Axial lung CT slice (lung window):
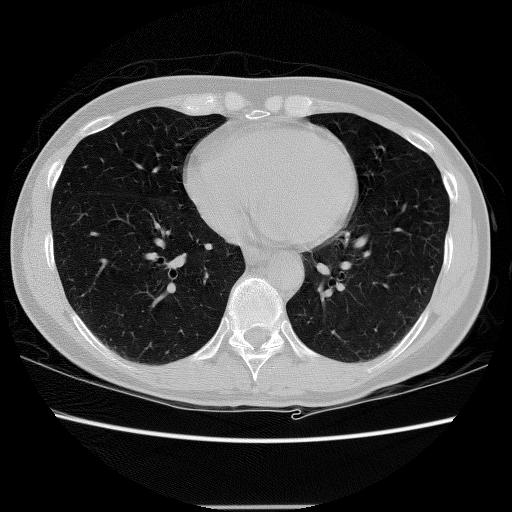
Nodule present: no